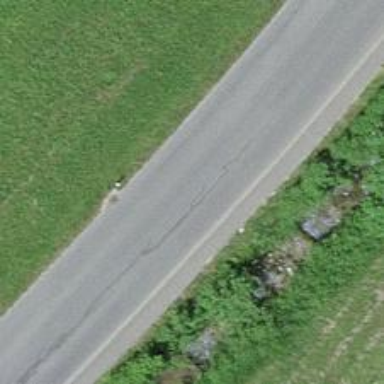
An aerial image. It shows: Unclassified road with asphalt surface.